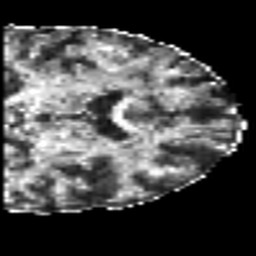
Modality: FA
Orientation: coronal
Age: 28
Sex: male
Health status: healthy
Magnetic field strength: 3 T
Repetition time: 7 s
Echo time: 0.0926 s